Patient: sex F, age 74
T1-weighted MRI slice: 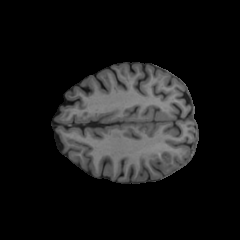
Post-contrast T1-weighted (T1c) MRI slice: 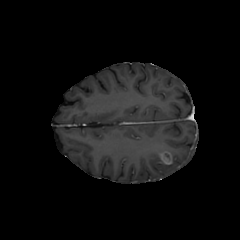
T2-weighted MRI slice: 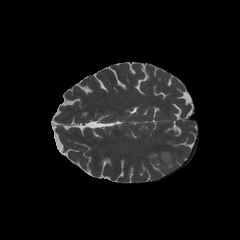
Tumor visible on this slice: yes
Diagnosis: Glioblastoma, IDH-wildtype
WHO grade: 4